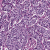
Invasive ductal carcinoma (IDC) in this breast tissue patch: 1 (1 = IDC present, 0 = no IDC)